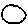
Label: circle